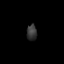
Tissue: prostate
Cell type: B cells
Senescence score: 0.8277
Nuclear area (px): 157
Mean DAPI intensity: 54.471